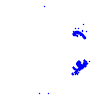
Particle: electron